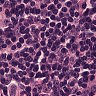
Metastatic tissue present: yes